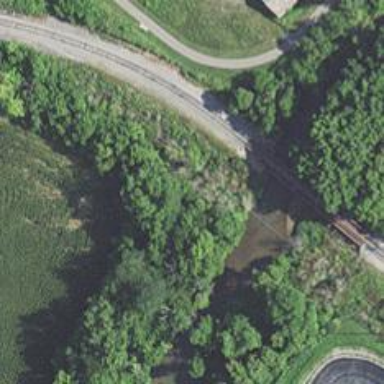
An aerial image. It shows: Railway track.